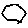
Label: hexagon